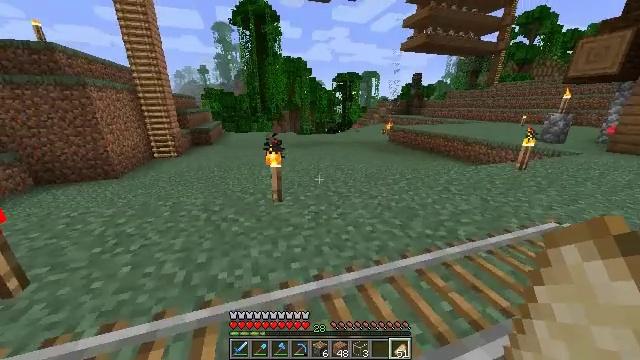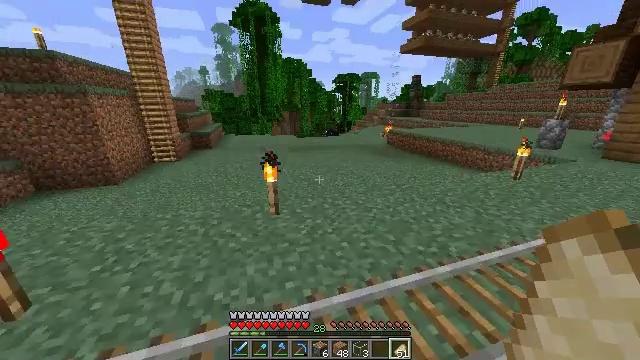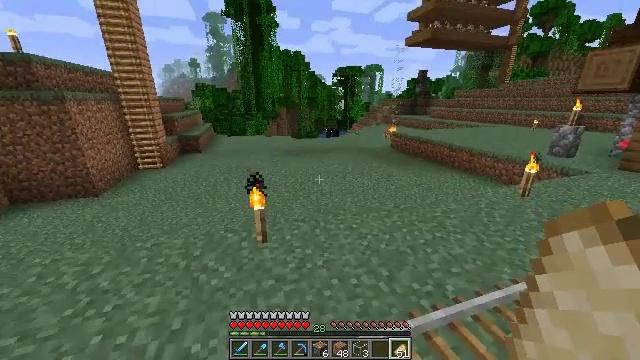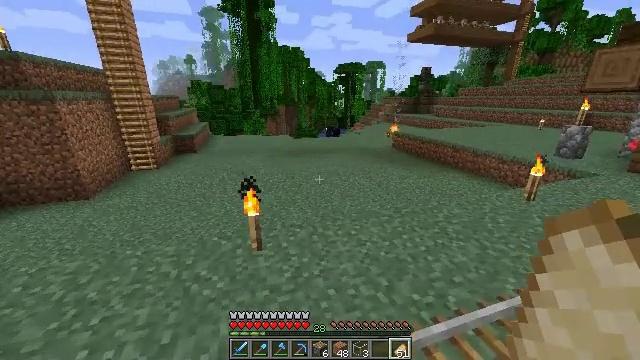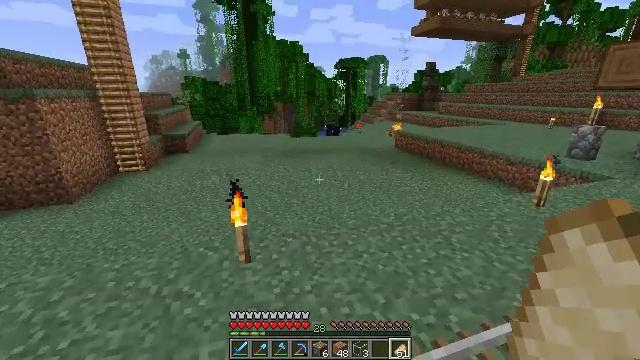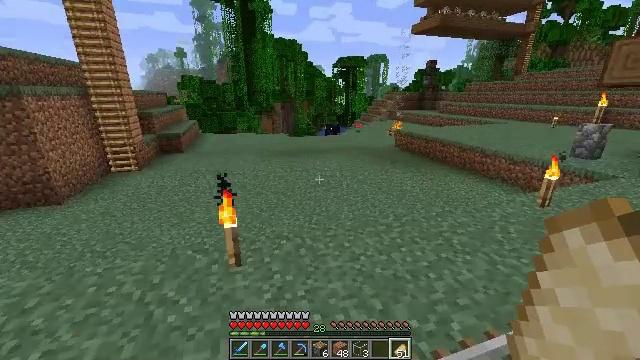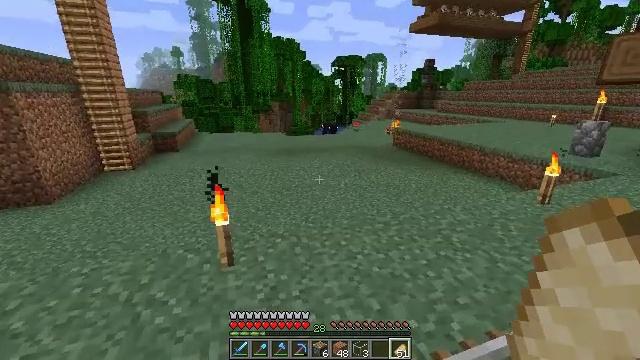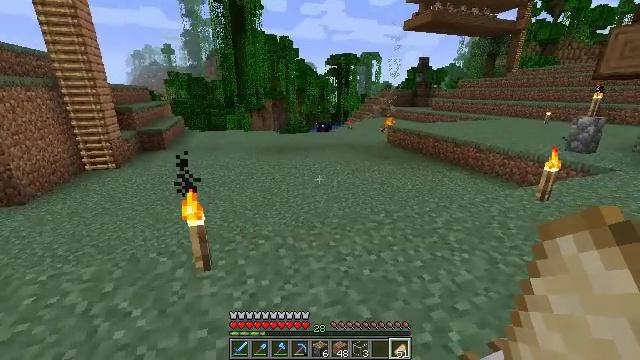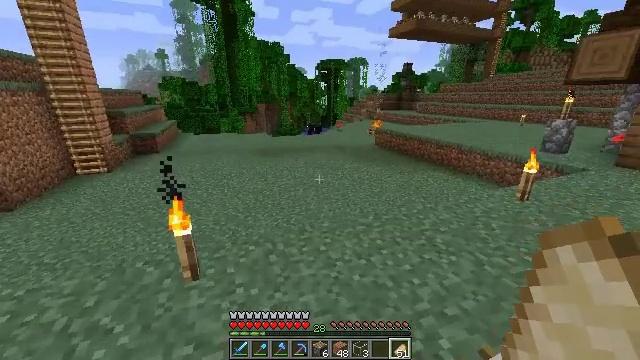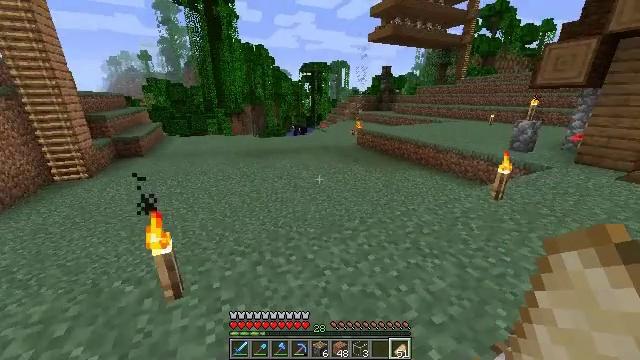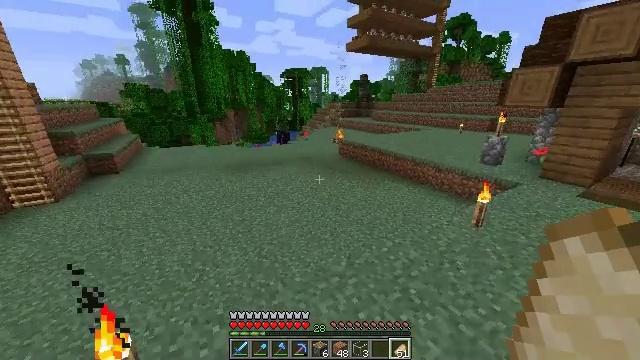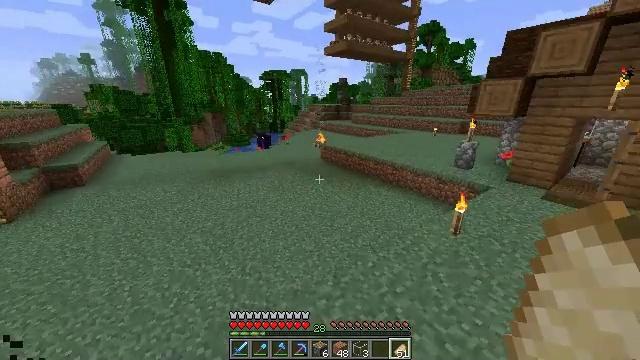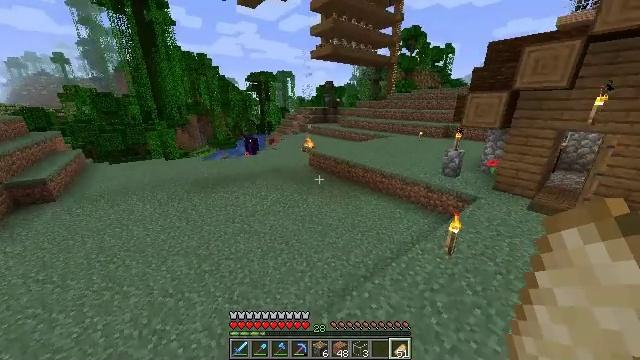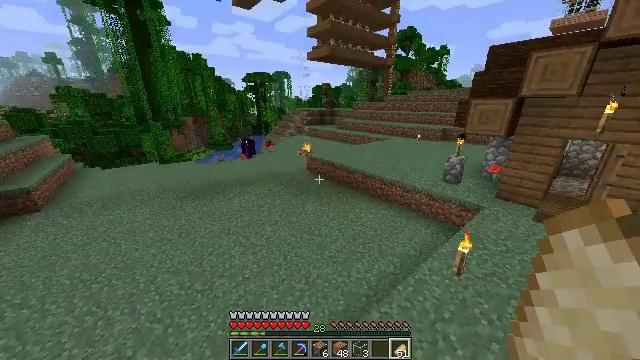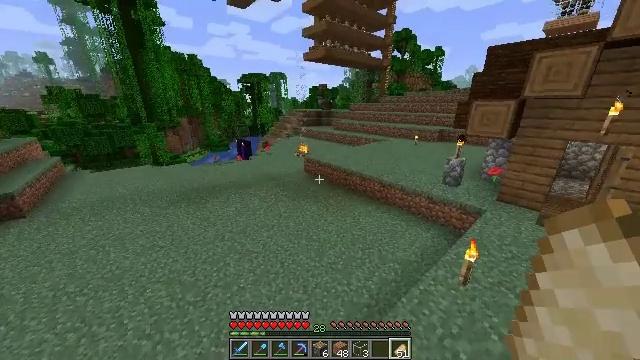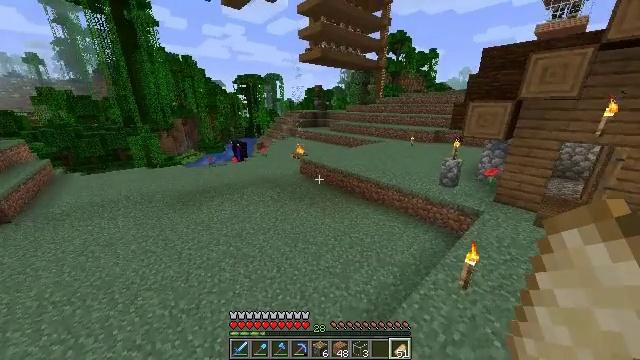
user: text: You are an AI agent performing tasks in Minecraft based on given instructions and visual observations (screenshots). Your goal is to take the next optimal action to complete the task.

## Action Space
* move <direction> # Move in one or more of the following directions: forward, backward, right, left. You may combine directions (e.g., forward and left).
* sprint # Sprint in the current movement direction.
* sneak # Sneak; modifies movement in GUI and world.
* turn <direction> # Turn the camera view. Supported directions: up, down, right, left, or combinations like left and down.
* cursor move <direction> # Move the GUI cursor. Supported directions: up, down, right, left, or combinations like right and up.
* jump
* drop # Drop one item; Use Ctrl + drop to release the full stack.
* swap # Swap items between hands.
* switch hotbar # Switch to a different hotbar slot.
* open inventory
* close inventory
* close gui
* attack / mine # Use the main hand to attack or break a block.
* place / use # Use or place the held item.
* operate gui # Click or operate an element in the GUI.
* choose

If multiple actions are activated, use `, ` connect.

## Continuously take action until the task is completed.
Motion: motion action
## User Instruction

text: Craft the redstone.
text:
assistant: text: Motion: move forward, jump
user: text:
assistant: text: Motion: move forward, jump
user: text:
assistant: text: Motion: move forward, jump
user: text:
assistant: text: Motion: move forward, jump
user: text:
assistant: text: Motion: move forward, jump
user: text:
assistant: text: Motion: move forward, jump
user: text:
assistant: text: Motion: move forward, sprint, turn right, jump
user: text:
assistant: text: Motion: move forward, sprint, turn right, jump
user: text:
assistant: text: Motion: move forward, sprint, turn right, jump
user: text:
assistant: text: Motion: move forward, sprint, turn right, jump
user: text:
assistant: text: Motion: move forward, sprint, turn right, jump
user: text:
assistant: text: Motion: move forward, turn right, jump
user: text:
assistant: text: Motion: move forward, jump
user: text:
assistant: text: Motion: move forward, jump
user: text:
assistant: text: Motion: move forward, turn right, jump
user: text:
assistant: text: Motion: move forward, turn right, jump
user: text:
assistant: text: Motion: move forward, turn right, jump
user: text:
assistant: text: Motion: move forward, turn right, jump
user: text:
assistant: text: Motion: move forward, jump
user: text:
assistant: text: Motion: move forward, sprint, jump
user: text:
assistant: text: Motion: move forward, sprint, jump
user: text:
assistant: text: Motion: move forward, sprint, jump
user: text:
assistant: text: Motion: move forward, sprint, jump
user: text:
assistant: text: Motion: move forward, sprint, turn right, jump
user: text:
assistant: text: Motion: move forward, turn right, jump
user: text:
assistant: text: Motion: move forward, turn right, jump
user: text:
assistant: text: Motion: move forward, turn right, jump
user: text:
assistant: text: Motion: move forward, turn right, jump
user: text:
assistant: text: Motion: move forward, turn right, jump
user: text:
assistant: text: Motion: move forward, jump